Field crop: maize
Growth stage: 2
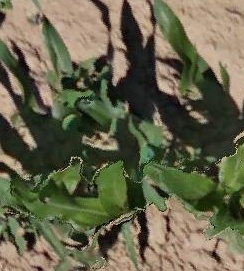
Species: maize